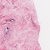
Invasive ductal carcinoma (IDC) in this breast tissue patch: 0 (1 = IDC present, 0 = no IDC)